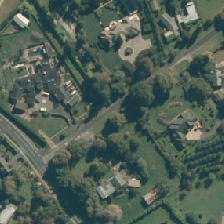
Land cover: urban_build_up